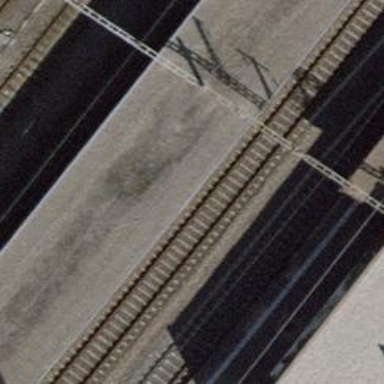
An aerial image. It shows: Railway stop with public transport stop position.